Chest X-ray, AP view. Patient: 58 years old, sex M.
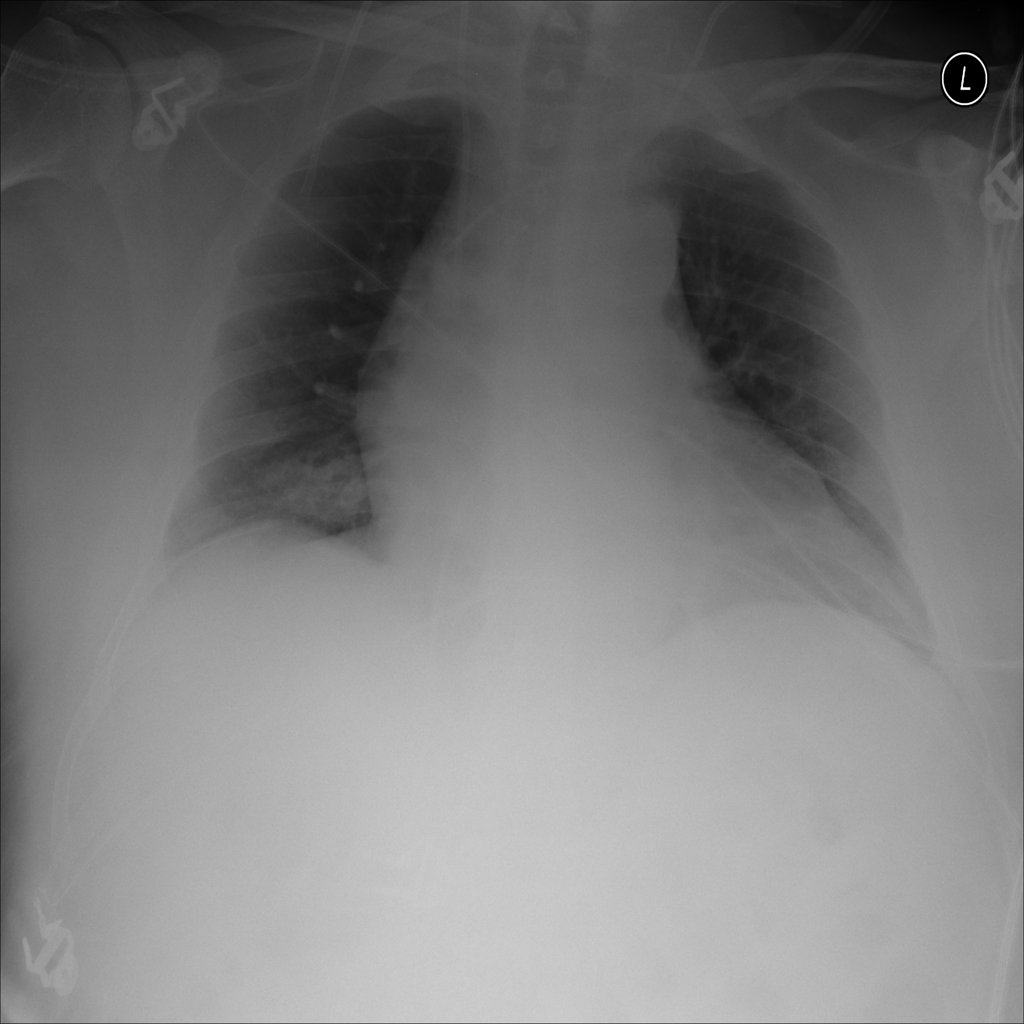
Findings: Infiltration